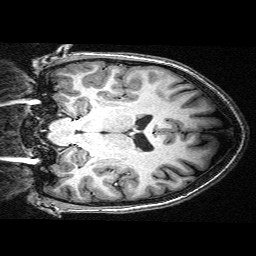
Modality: T1w
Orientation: coronal
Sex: female
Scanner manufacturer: siemens
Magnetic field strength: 3 T
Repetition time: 2.3 s
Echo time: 0.00336 s